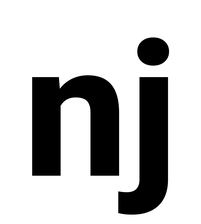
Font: Roboto_ExtraBold